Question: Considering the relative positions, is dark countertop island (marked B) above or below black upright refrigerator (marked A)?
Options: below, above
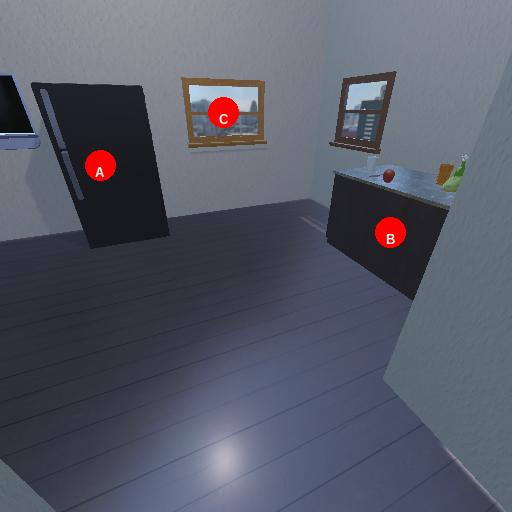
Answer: below